Question: > Finally find a little bit hacky solution. But it's not acceptable for me. All ideas can be useful.
I have a Splash Screen Activity and I do not use setContentView().
I set background from with using
When splash screen started, a shows up from nowhere, located at left lower part of screen. Height is exact same height with NavigationBar, starts from left of the screen and ends at the center of screen.
This black rectangle at devices, which . Not physical buttons. And also only visible when try to at a activity.
> What can be the reason of this bug? How can I solve it?
You can see the whole event below. (Splash Screen to Login screen transition)

'''
<style name="SplashTheme" parent="Theme.AppCompat.Light.NoActionBar">
<item name="colorPrimary">@color/colorPrimary</item>
<item name="colorPrimaryDark">@color/colorPrimaryDark</item>
<item name="colorAccent">@color/colorAccent</item>
<item name="android:windowBackground">@drawable/background_splash</item>
<item name="windowNoTitle">true</item>
<item name="windowActionBar">false</item>
<item name="android:windowFullscreen">true</item>
<item name="android:windowContentOverlay">@null</item>
</style>
'''
'''
<?xml version="1.0" encoding="utf-8"?>
<layer-list xmlns:android="http://schemas.android.com/apk/res/android">
//Tried different colored layer at bottom level but did not affect
<item>
<shape android:shape="rectangle">
<solid android:color="@color/grey_Dark"/>
</shape>
</item>
//Background image
<item
android:drawable="@drawable/bg"
android:gravity="center"/>
//9-patch Logo at the center
<item
android:drawable="@drawable/splash_logo"
android:gravity="center"/>
</layer-list>
'''
'''
public class ActivitySplash extends BaseActivity {
@Override
protected void onCreate(Bundle savedInstanceState) {
super.onCreate(savedInstanceState);
final View decorView = getWindow().getDecorView();
decorView.setSystemUiVisibility(
View.SYSTEM_UI_FLAG_LAYOUT_STABLE | View.SYSTEM_UI_FLAG_LAYOUT_HIDE_NAVIGATION | View.SYSTEM_UI_FLAG_LAYOUT_FULLSCREEN | View.SYSTEM_UI_FLAG_HIDE_NAVIGATION // hide nav bar
| View.SYSTEM_UI_FLAG_FULLSCREEN
| View.SYSTEM_UI_FLAG_IMMERSIVE);
new Handler().postDelayed(new Runnable() {
@Override
public void run() {
Intent intent = new Intent(ActivitySplash.this, ActivityLogin.class);
startActivity(intent);
finish();
}
}, 2000);
}
}
'''
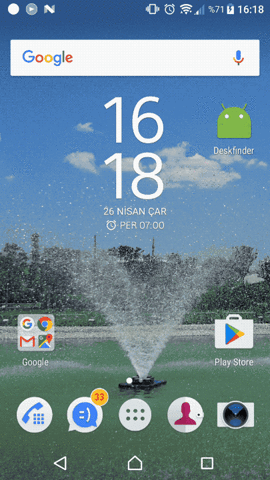
Answer: Finally find a little bit hacky solution. But it's not acceptable for me. Any ideas can be useful.
First, used Layout Inspector and get this result:
<URL>
Under , there is an unwanted strange is created after started the splash activity.
It blinks in half of a second and disappears.
After blinking, If user triggers screen for showing the Navigation Bar, this strange View appears again (permanently).
Blinking view disappeared after adding
'''
<item name="android:windowIsTranslucent">true</item>
'''
to my activitty style.
Other part is more complicated.
Added a to DecorView of activity. Casted my DecorView into FrameLayout, and Override callback to remove all children after adding to .
'''
final FrameLayout myDecorView = (FrameLayout) decorView;
myDecorView.setOnHierarchyChangeListener(new ViewGroup.OnHierarchyChangeListener() {
@Override
public void onChildViewAdded(View parent, View child) {
myDecorView.removeView(child);
}
@Override
public void onChildViewRemoved(View parent, View child) {
}
});
'''